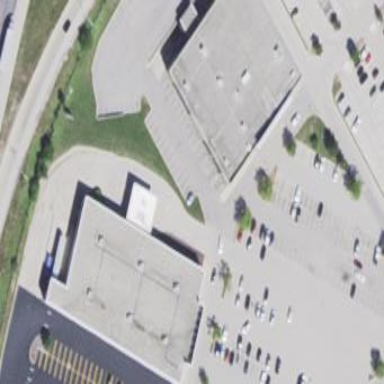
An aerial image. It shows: Retail building.